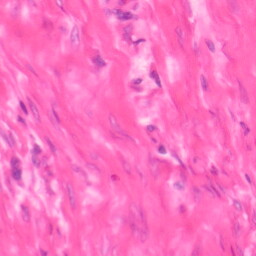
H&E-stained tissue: Colon